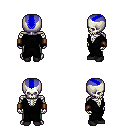
a pixel art fantasy rpg character, male body template, skeleton, gray robe, teal pants, blue short mohawk hairstyle, leather bracers, black shoes, four views (front, back, left, right), 2x2 character sprite sheet, small pixel art, hard edges, no anti-aliasing